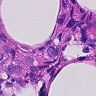
Metastatic tissue present: yes